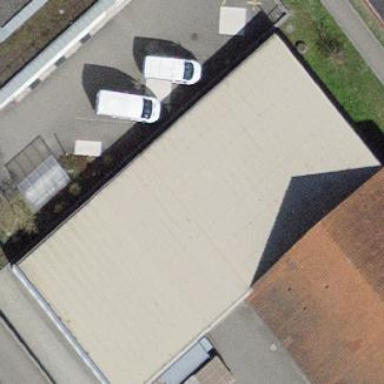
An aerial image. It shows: Flat-roofed building.